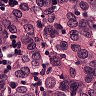
Metastatic tissue present: yes